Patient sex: M
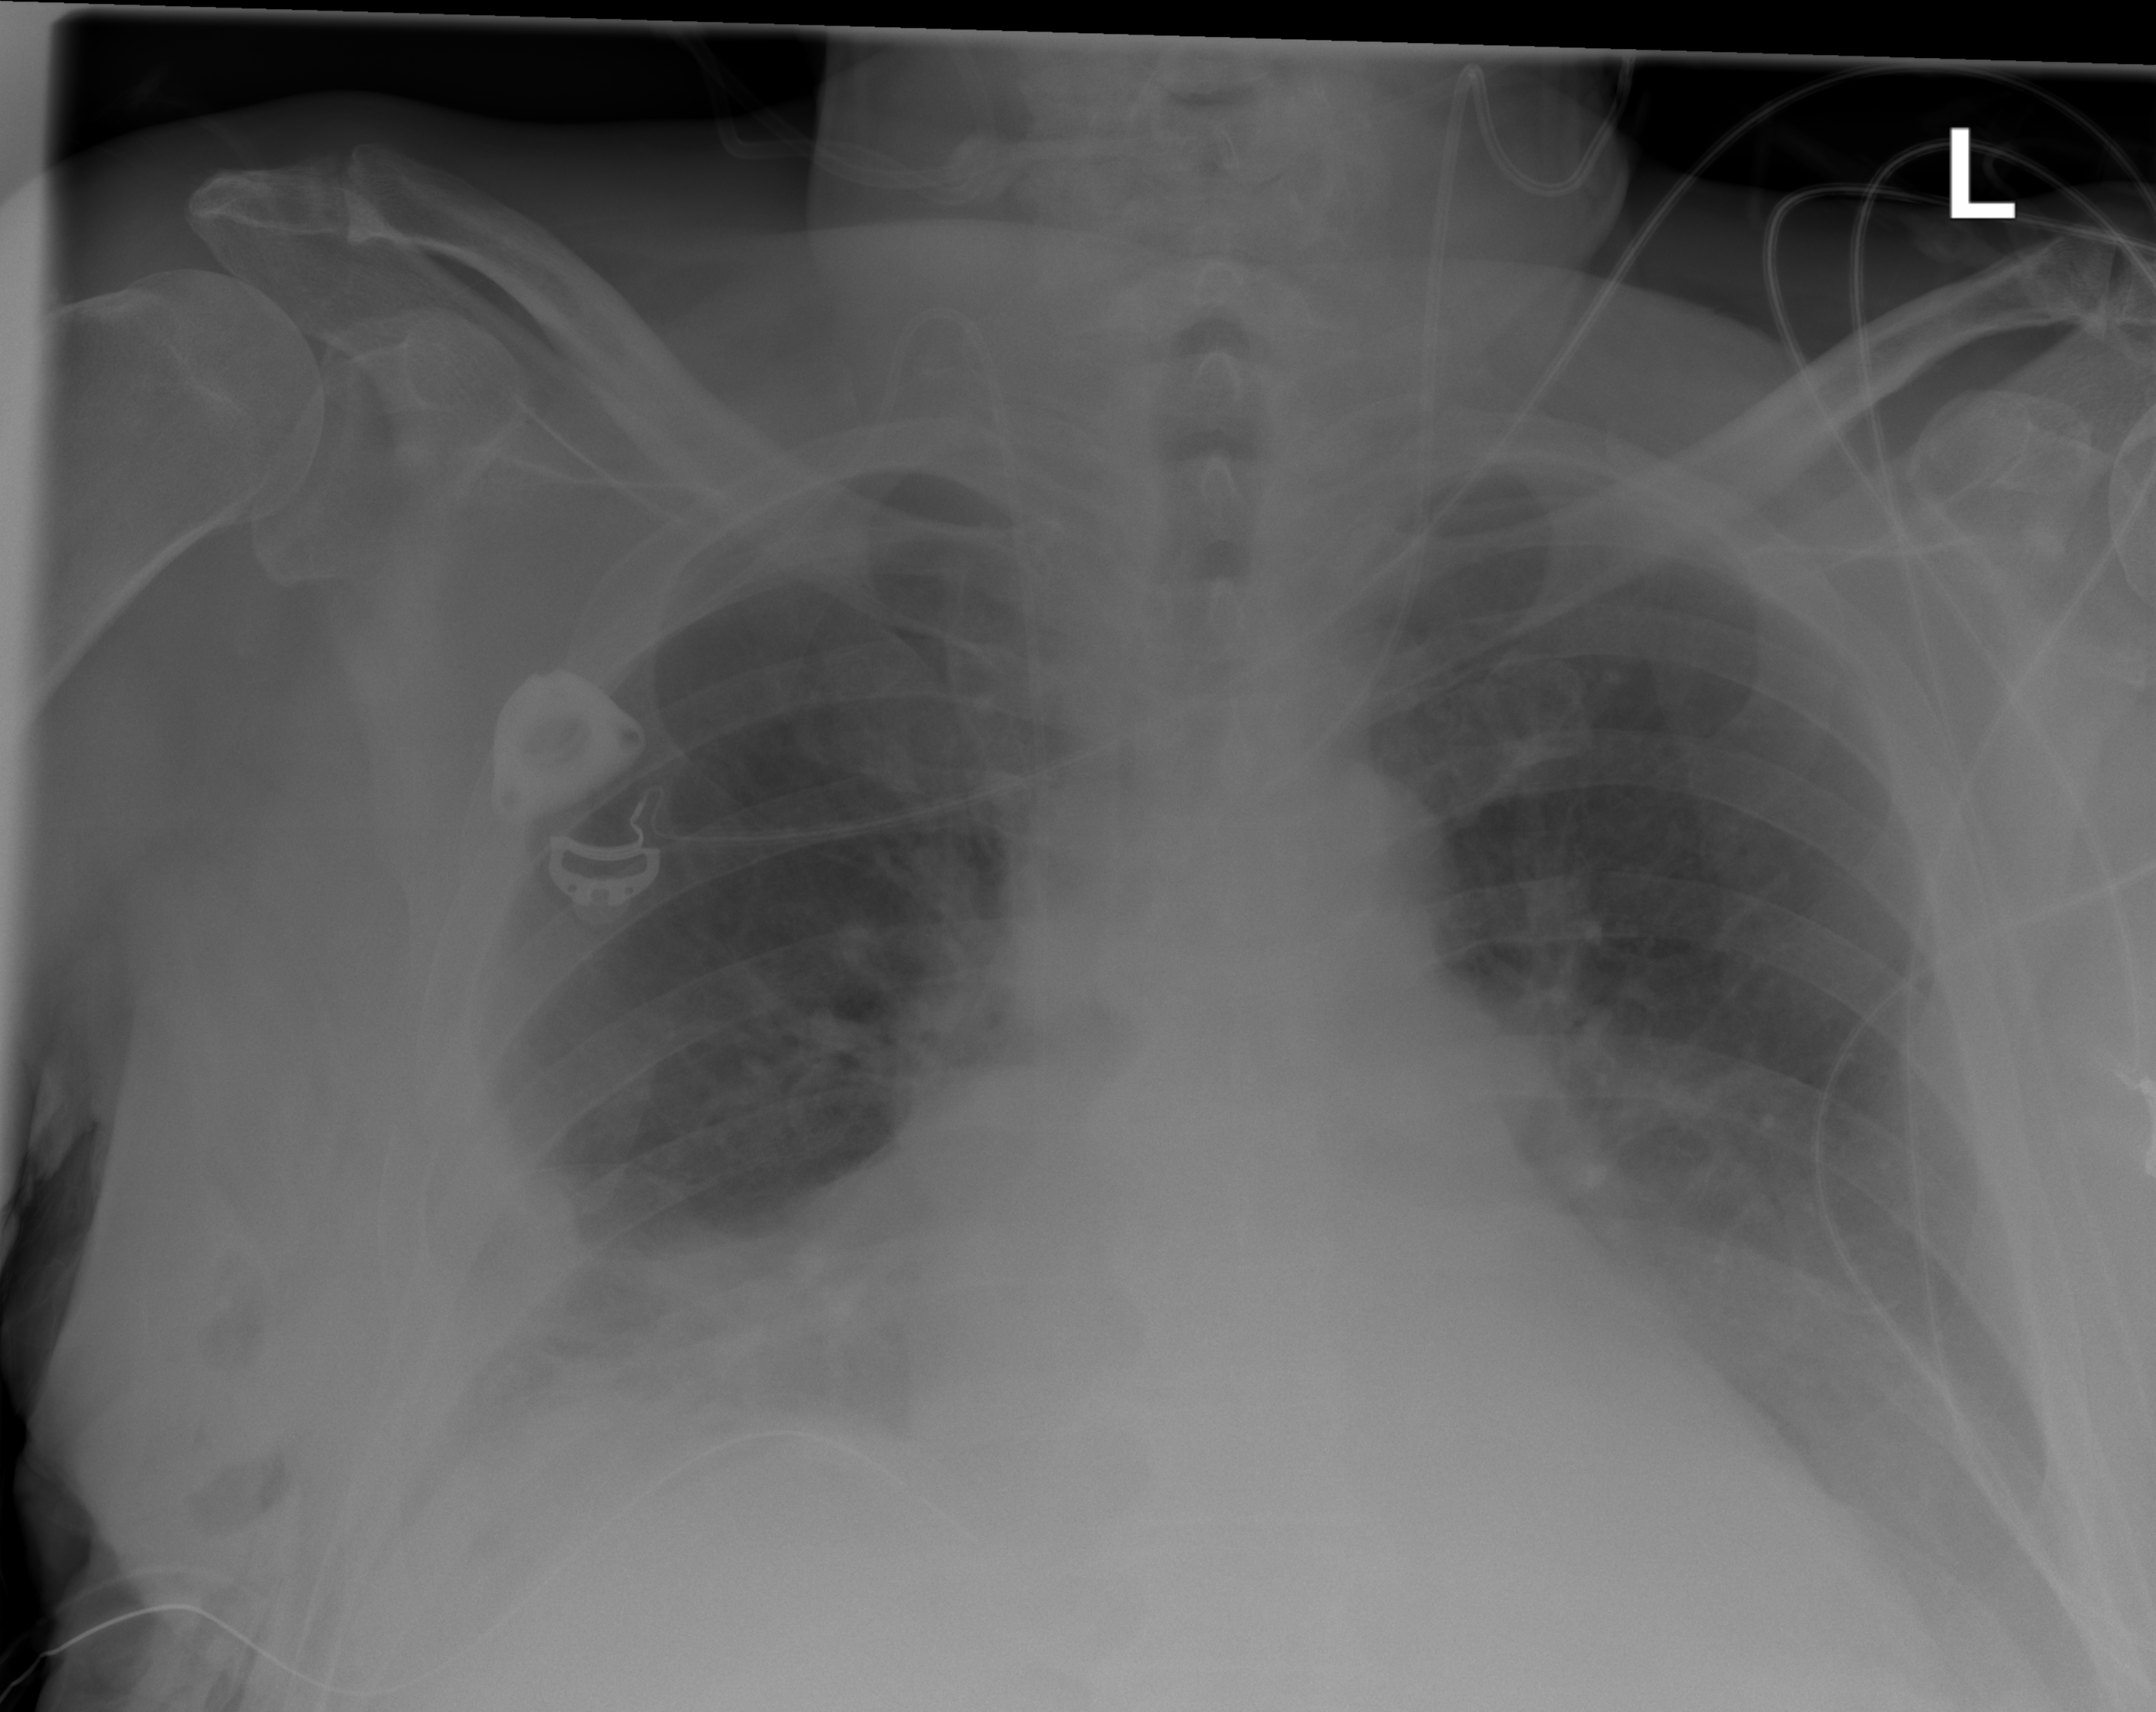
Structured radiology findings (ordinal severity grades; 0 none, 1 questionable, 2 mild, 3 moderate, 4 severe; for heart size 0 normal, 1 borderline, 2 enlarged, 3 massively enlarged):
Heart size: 1
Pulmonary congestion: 0
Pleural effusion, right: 2
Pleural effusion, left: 2
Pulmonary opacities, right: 2
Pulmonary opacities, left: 0
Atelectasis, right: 3
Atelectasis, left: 2